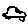
Label: car